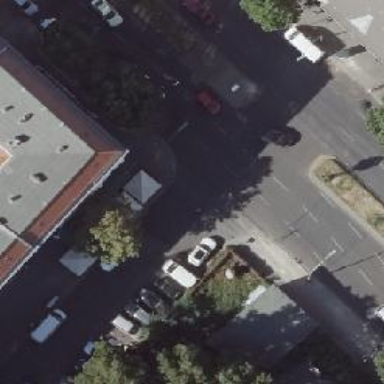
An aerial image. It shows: Asphalt footway with unmarked crossing.